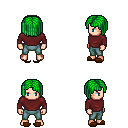
a pixel art fantasy rpg character, male body template, human, light skin, maroon long-sleeve shirt, teal pants, green pageboy hairstyle, brown slippers, four views (front, back, left, right), 2x2 character sprite sheet, small pixel art, hard edges, no anti-aliasing